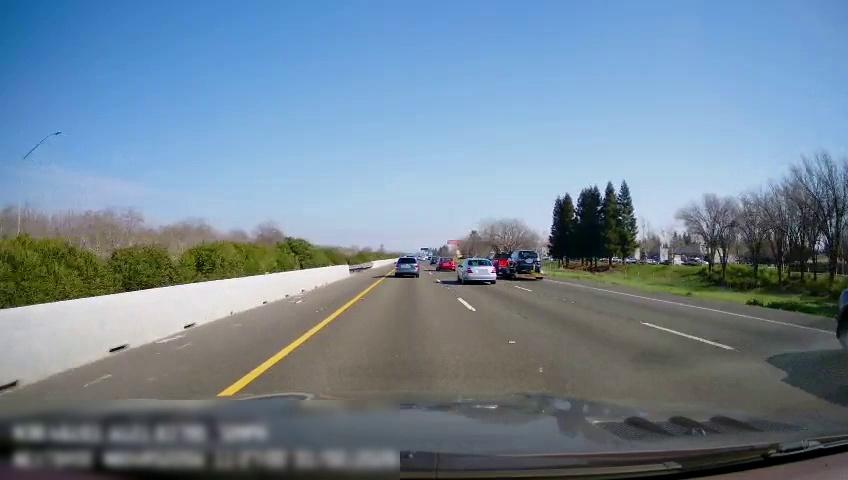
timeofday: Day
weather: Sunny
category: Drivable Space
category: Vehicles | SUV
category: Vehicles | Car
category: Vehicles | Car
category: Vehicles | SUV
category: Vehicles | Other LV
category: Vehicles | Car
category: Lanes | Current Lane
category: Lanes | Current Lane
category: Lanes | Alternate Lane
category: Lanes | Alternate Lane